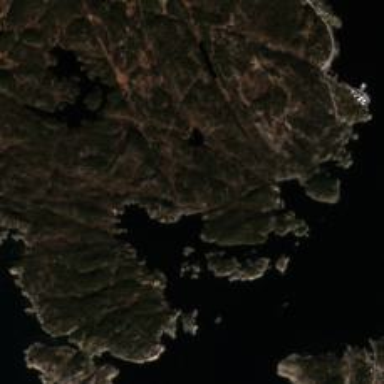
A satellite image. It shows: Picturesque coastline scene.